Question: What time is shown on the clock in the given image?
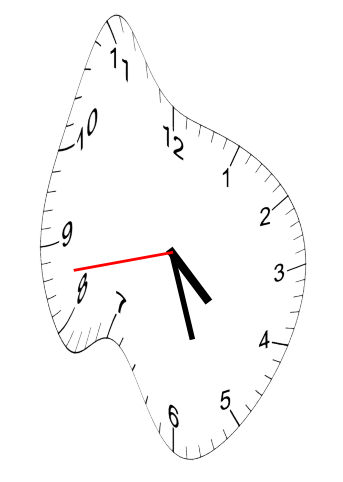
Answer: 04:26:43